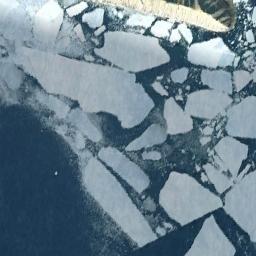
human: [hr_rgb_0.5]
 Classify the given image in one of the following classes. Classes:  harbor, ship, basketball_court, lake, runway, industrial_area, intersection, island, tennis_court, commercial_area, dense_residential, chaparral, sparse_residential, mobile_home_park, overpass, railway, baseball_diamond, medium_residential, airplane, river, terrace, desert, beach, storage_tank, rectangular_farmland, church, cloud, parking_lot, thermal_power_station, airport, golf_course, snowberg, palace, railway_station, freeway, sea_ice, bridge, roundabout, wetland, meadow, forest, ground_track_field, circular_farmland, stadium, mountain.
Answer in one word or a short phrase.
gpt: sea_ice